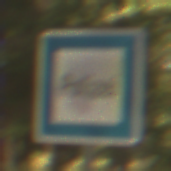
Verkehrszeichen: Polizei
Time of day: Midday
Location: Outdoor (Nature)
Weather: PartlyCloudy
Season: NotSpecified
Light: Natural